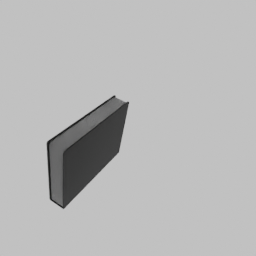
Label: tools